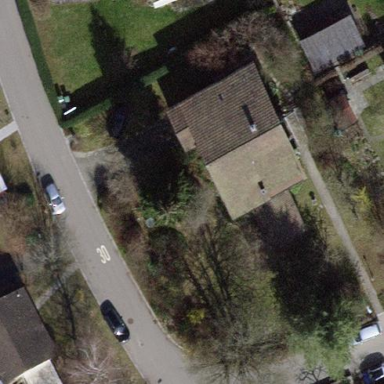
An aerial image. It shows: Detached building.